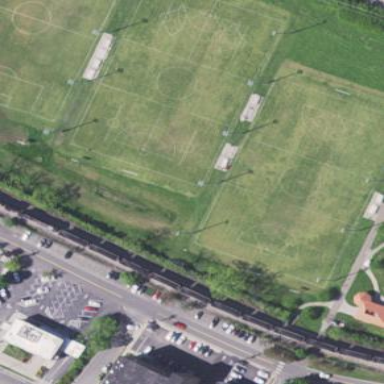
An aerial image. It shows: American football pitch for leisure and sport activities.